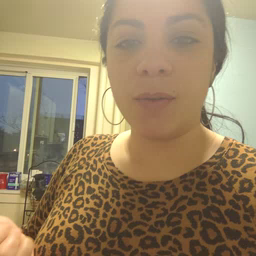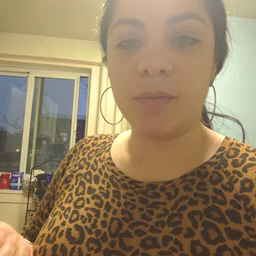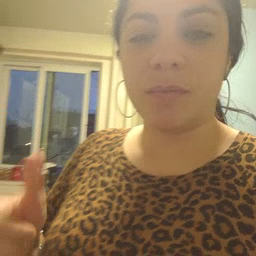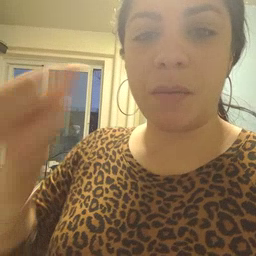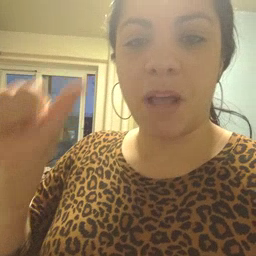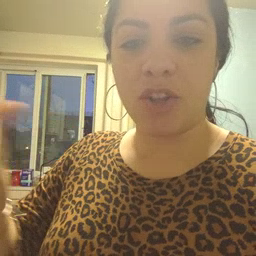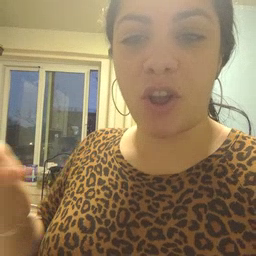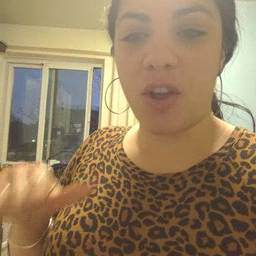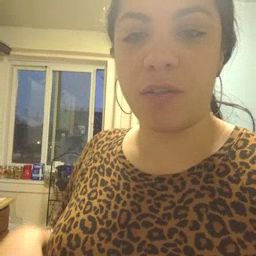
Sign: backyard